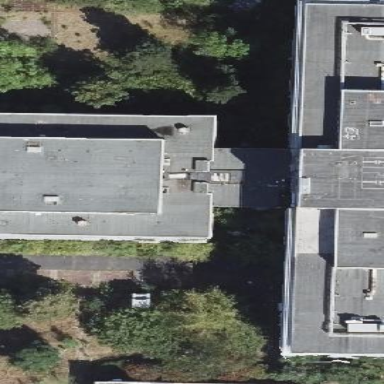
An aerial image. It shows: Building with flat roof.